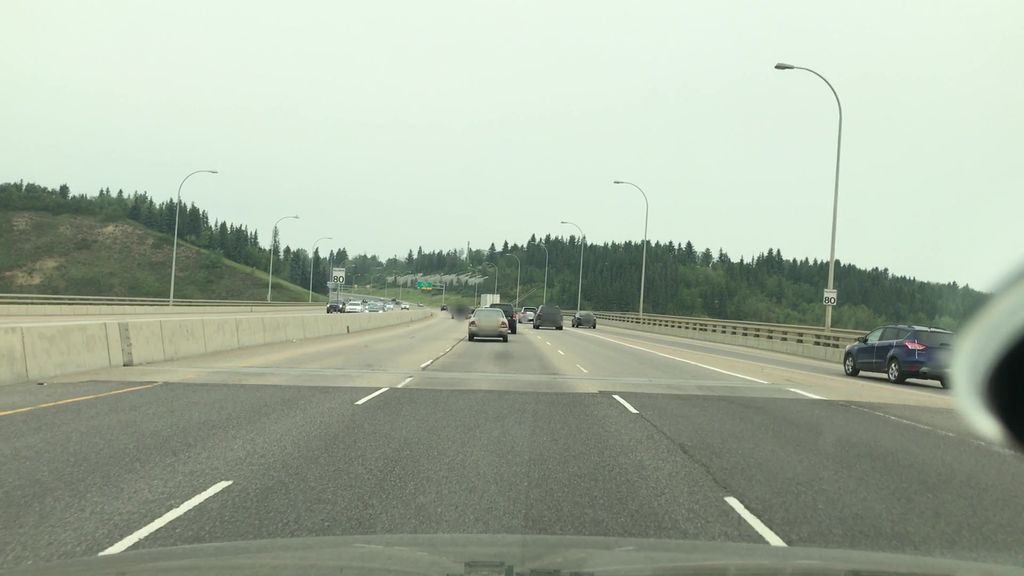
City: edmonton